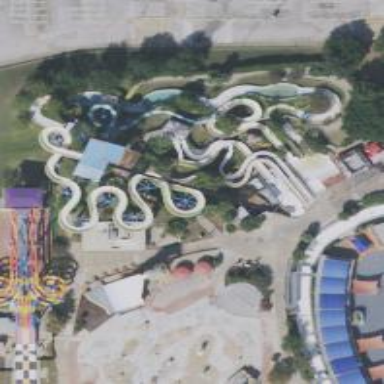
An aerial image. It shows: Water slide attraction.